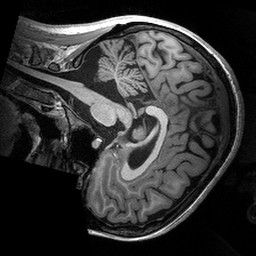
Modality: T1w
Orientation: sagittal
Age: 24
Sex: female
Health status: healthy
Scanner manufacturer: siemens
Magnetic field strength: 3 T
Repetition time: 2.53 s
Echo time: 0.00288 s